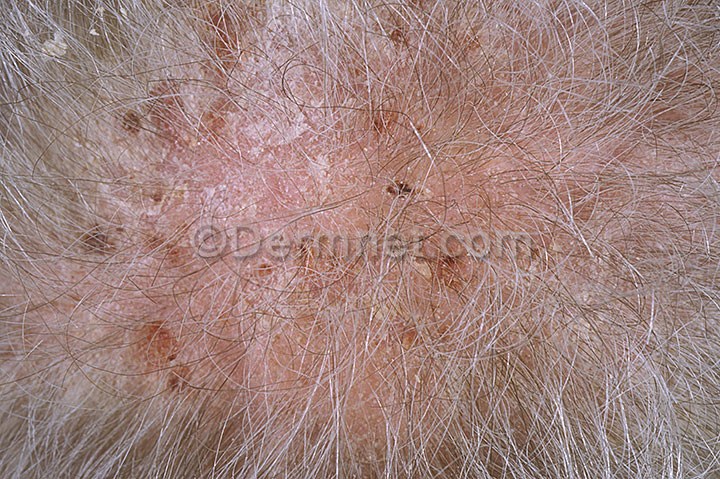
Disease: Psoriasis pictures Lichen Planus and related diseases